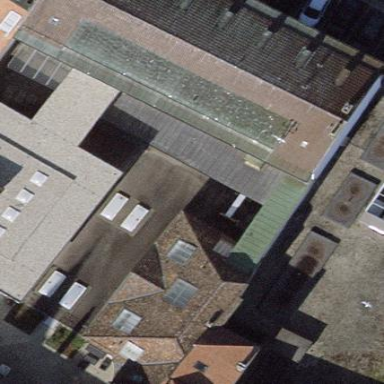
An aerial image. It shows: Office building.